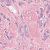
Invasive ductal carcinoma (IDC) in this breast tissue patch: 1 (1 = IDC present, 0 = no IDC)